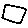
Label: square